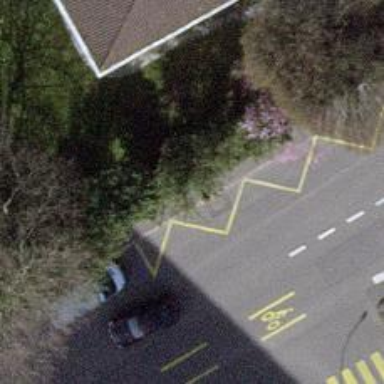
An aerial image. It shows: Asphalt sidewalk leading to platform for public transport.